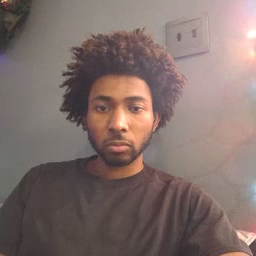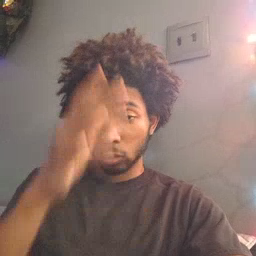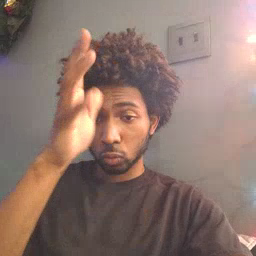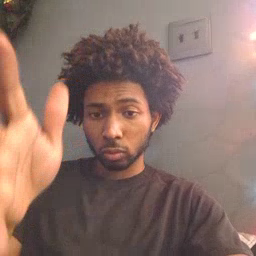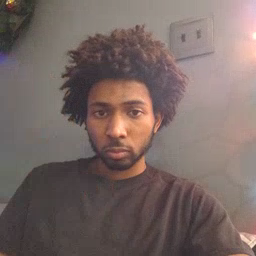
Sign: grandpa